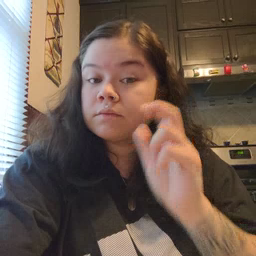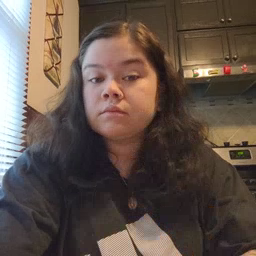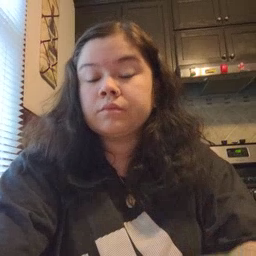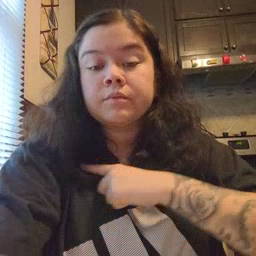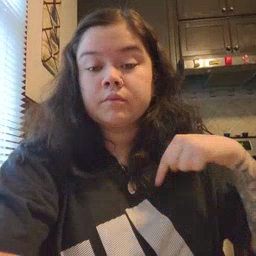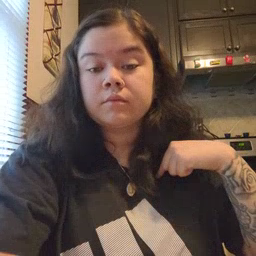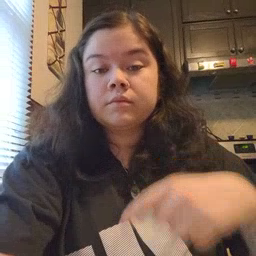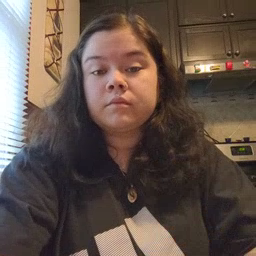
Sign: weus